Interaction volume radius: 5 \u00c5
Interaction volume height: 25 \u00c5
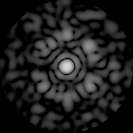
Disorder parameter: 0.6852